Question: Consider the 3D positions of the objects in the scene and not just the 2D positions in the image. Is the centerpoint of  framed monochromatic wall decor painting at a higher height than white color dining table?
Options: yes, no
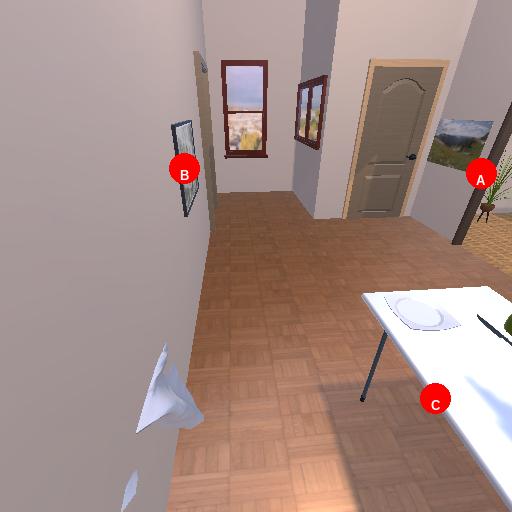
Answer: yes